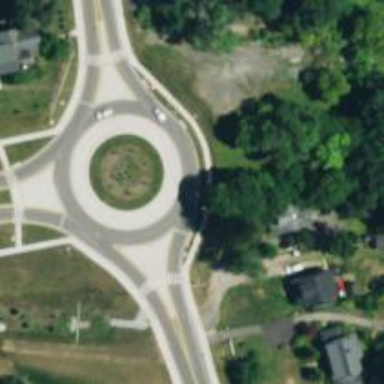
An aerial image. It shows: Roundabout at primary highway.